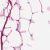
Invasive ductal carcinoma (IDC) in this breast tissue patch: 0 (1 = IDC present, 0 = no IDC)